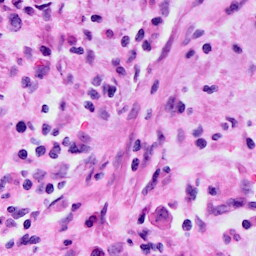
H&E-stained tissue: Cervix